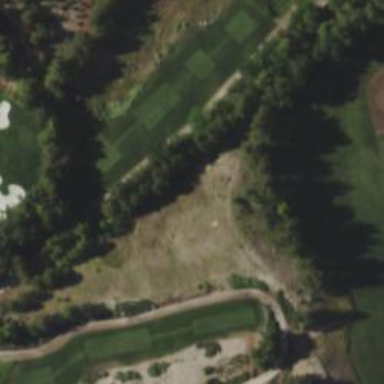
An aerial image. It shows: Area with grass used as rough in golf course.